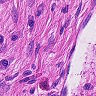
Metastatic tissue present: no